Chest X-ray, PA view. Patient: 51 years old, sex M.
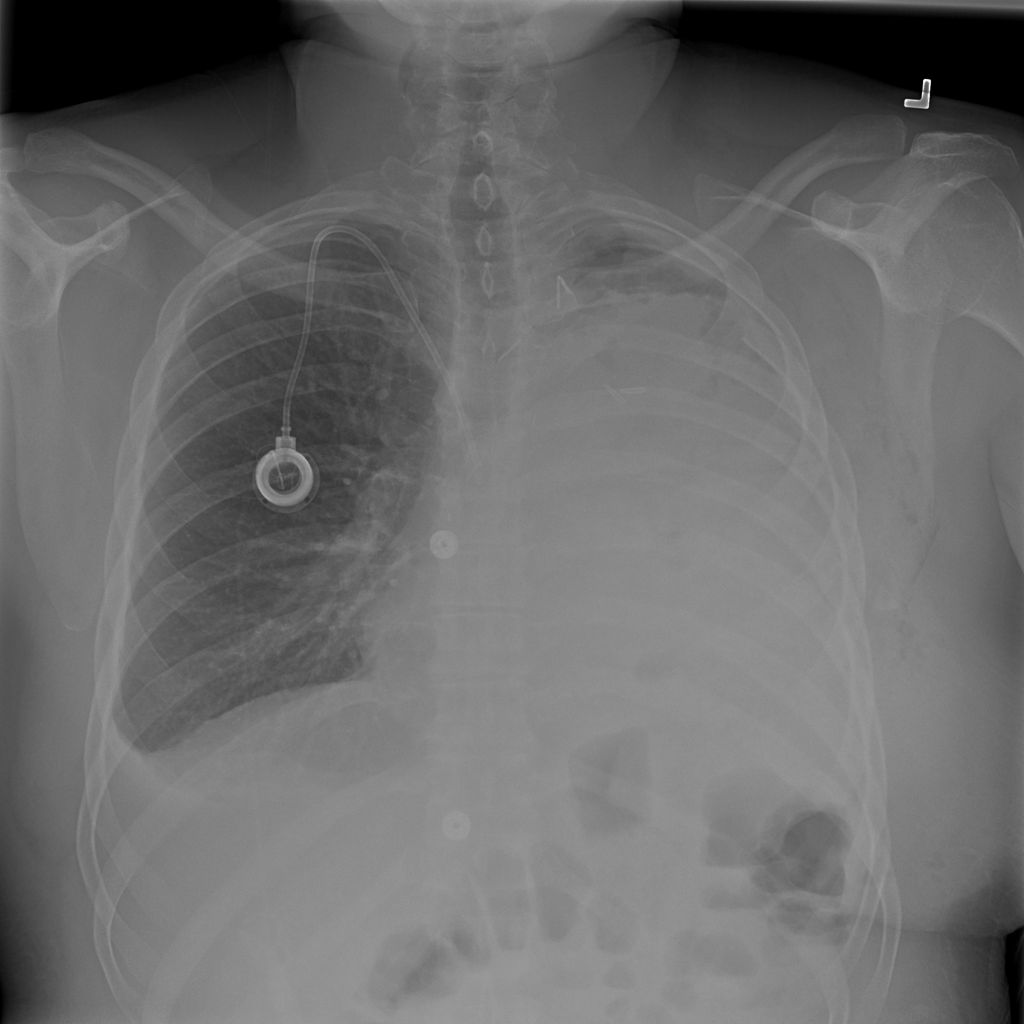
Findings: Effusion, Emphysema